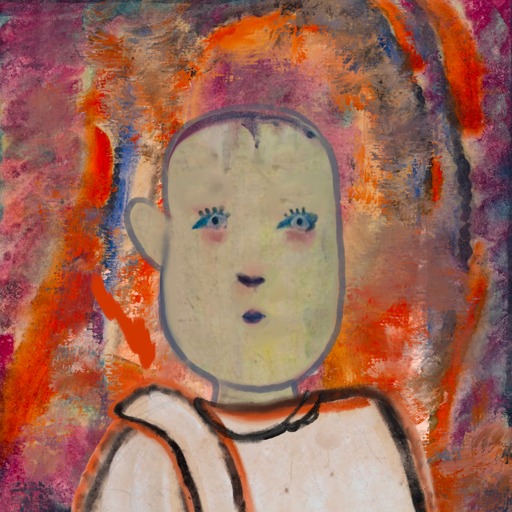
Background: Experience, Head And Neck Front: Hill_Girl, Face Front: Hill_Girl, Bust: Roy_Bahadur, Hair Front: Blank, Head Accessory: Blank, Second Necklace: Blank, Necklace: Orphan, Baby: Blank